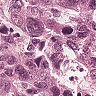
Metastatic tissue present: yes